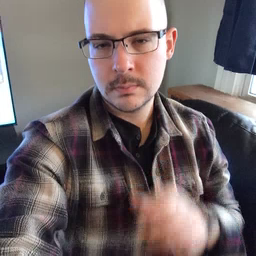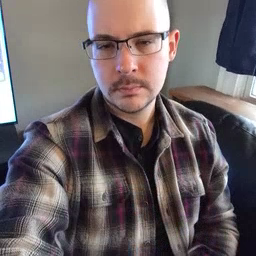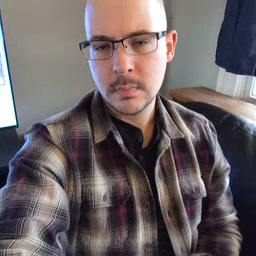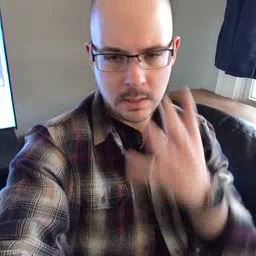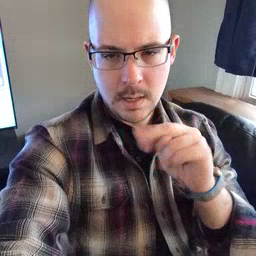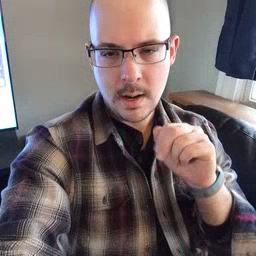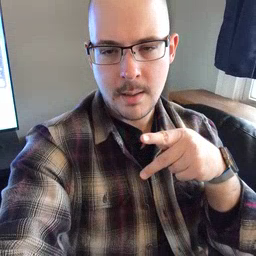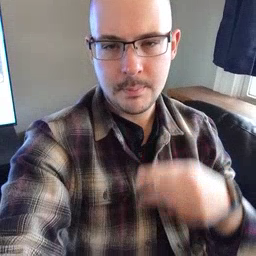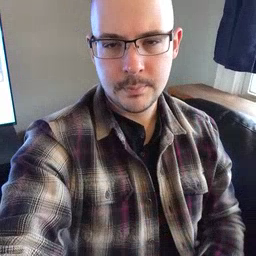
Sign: nap